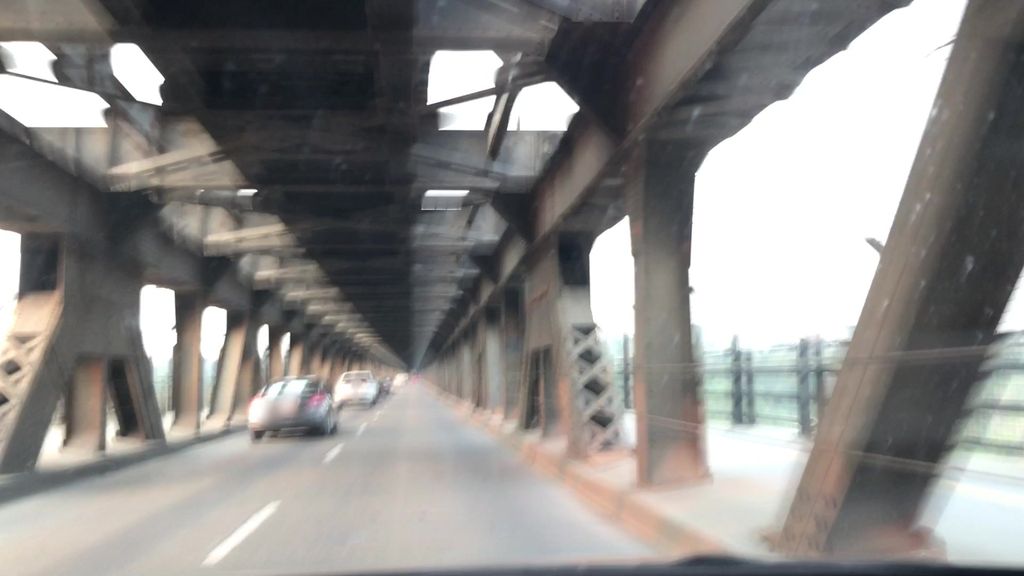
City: edmonton